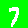
Digit: 7